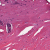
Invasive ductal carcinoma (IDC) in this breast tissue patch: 0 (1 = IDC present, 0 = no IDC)